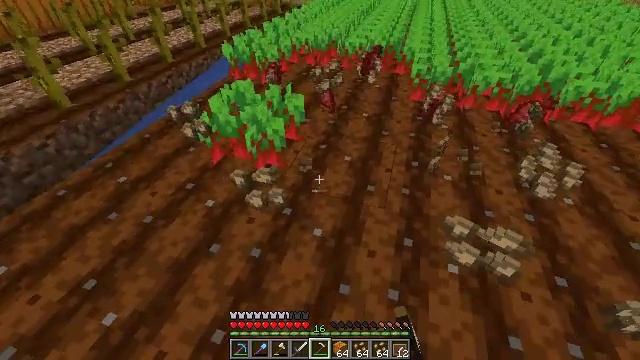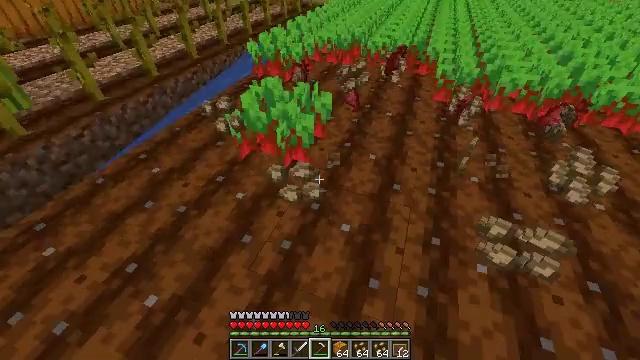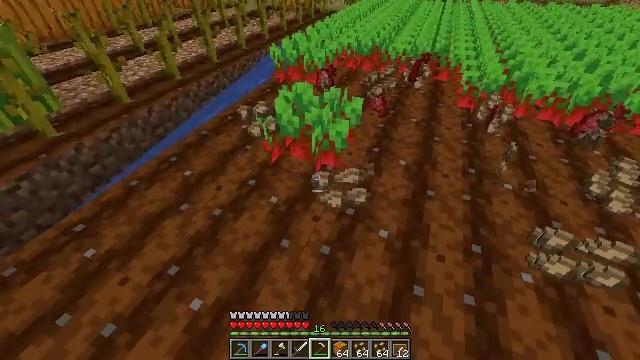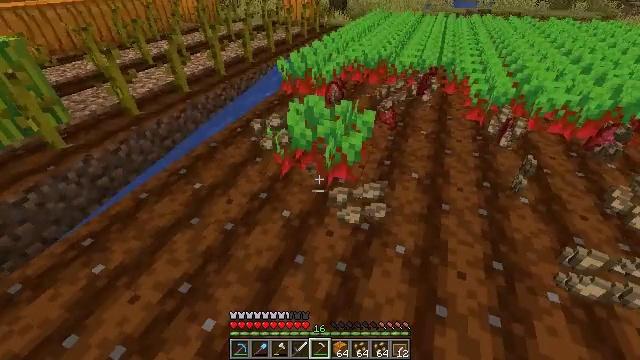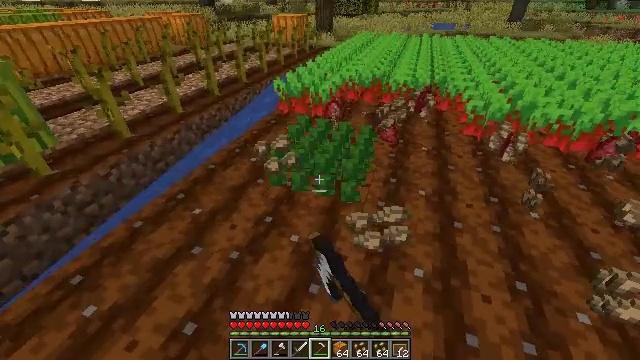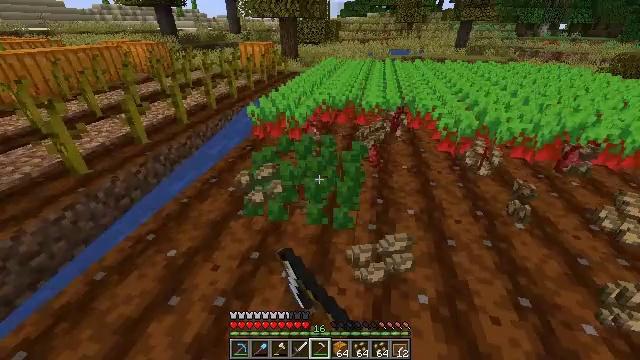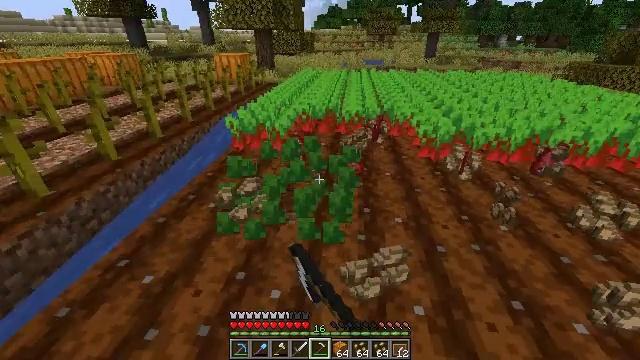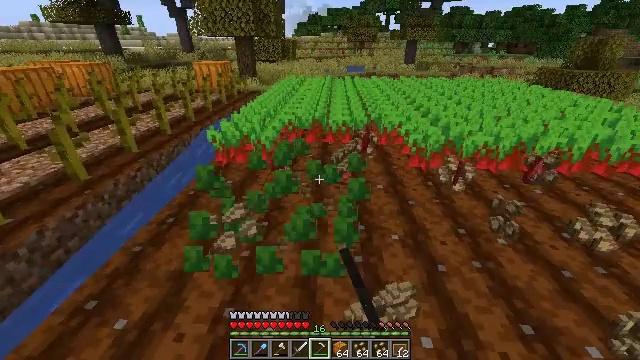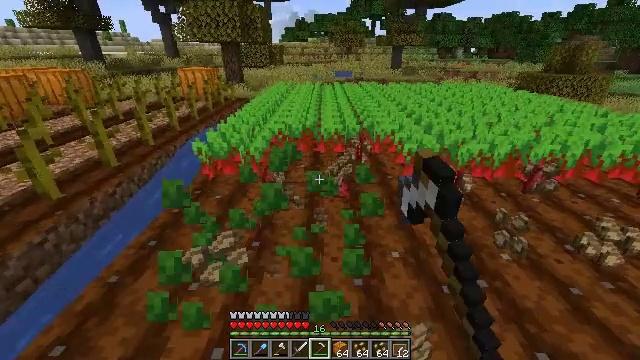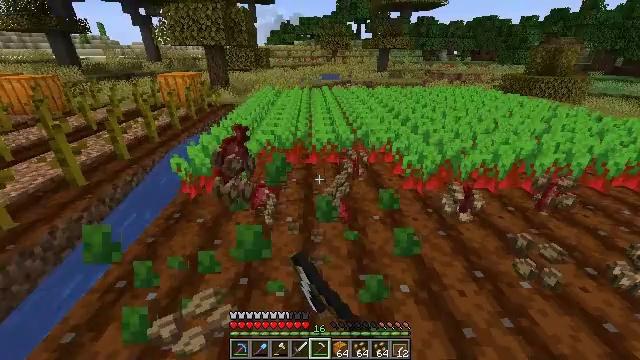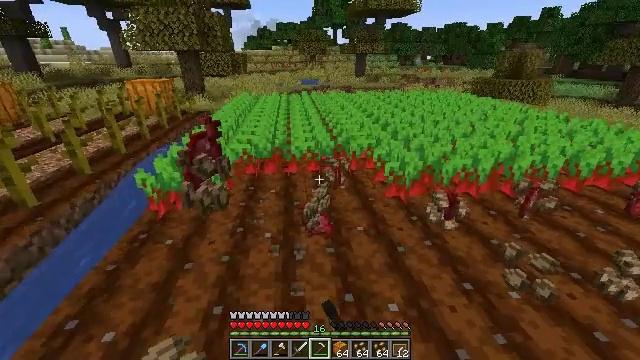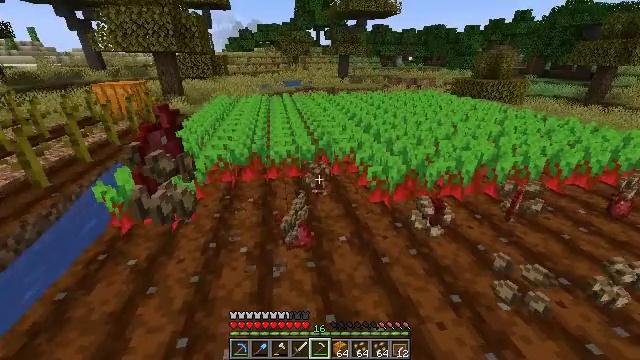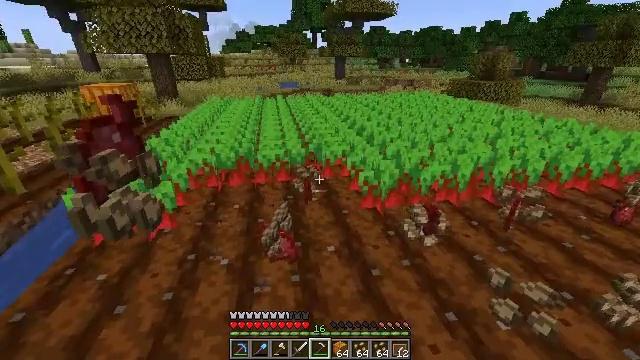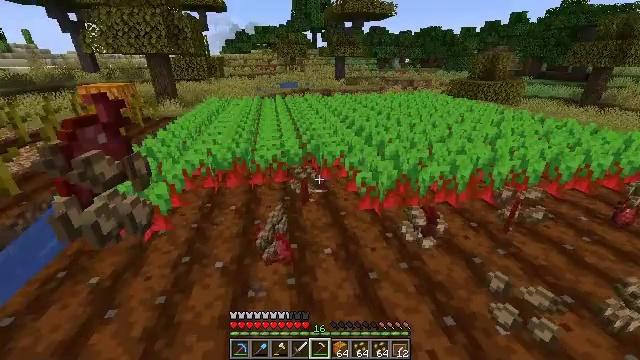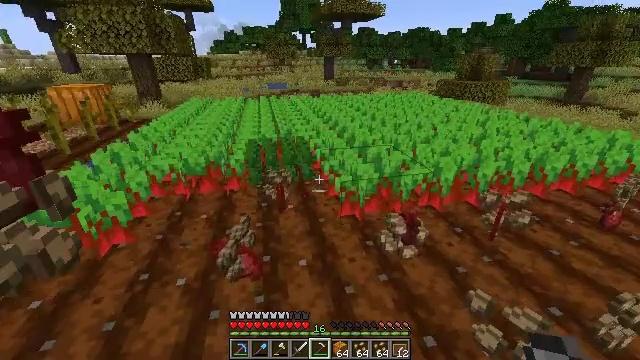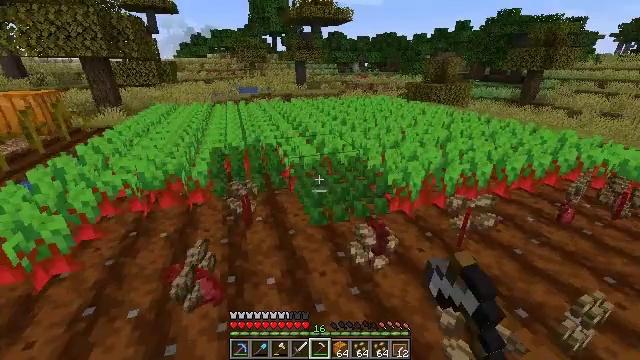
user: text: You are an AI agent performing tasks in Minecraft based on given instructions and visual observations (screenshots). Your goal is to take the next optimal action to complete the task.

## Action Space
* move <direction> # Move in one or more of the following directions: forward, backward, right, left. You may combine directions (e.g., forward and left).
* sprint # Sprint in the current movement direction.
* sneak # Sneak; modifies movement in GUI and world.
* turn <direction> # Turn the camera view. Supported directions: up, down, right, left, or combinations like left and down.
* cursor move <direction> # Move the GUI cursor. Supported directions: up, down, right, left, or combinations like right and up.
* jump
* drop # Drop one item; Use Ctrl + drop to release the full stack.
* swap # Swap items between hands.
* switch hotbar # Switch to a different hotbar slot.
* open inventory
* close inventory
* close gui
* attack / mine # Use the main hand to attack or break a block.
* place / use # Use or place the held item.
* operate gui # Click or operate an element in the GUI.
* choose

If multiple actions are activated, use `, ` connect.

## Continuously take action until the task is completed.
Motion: motion action
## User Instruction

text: Gather beetroots by breaking the plants.
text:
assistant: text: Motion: move left, turn left
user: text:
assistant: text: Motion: move forward and move left
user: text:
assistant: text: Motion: move forward and move left, turn up, attack / mine
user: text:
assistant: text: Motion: move forward and move left, turn right and up, attack / mine
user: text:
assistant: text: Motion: move forward, turn right and up, attack / mine
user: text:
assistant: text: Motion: move forward, turn right and up, attack / mine
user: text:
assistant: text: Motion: move forward, turn right and up, attack / mine
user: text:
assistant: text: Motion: move forward, turn right and up, attack / mine
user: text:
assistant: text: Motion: move forward, turn right, attack / mine
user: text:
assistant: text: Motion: move forward and move right, turn right
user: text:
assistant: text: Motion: move forward and move right, turn right
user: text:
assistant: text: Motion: move forward and move right
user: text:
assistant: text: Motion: move forward and move right
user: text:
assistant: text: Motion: move forward and move right, turn right, attack / mine
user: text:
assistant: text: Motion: move forward and move right, turn right, attack / mine
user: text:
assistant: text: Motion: move forward and move right, turn right, attack / mine
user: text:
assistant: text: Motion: move forward and move right, turn right, attack / mine
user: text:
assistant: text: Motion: move forward and move right, turn right, attack / mine
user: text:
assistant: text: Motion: move forward and move right, turn right, attack / mine
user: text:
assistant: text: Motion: move forward and move right, turn right, attack / mine
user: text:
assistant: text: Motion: move forward and move right, turn right, attack / mine
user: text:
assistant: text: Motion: move forward and move right, turn right, attack / mine
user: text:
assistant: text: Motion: move forward and move right, turn right
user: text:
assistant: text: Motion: move forward and move right, turn right and down
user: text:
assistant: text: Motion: move forward and move right, turn right and down
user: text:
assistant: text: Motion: move forward and move right, turn right and down
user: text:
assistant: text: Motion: move forward and move right, turn right and down
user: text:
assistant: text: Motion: move forward and move right
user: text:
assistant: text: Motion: move forward and move right, attack / mine
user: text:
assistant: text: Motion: move forward and move left, turn left, attack / mine